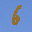
Label: 6